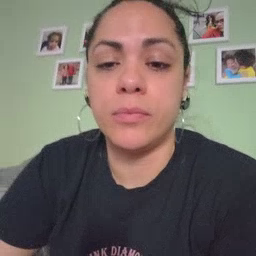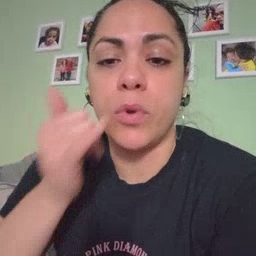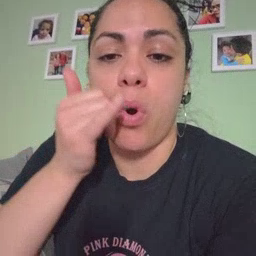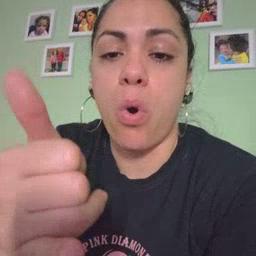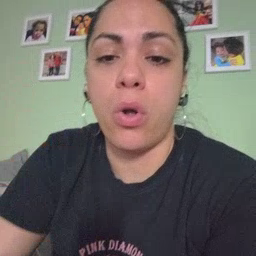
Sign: callonphone